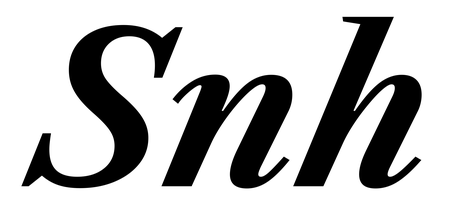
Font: LibreCaslonText-Italic_Bold_Italic